Question:
I am relatively new to the EF and have the following entity model above which consists of an Asset and a Country. An Asset can belong in many countries and thus has a many-to-many relationship with country (has a join table in the database with two fields both as primary keys).
I want to be able to do the following:
Firstly when I retrieve an asset (or assets) from the model I want to get the respective countries that its associated with. I would then like to be able to bind the countries list to an IEnumerable. Retrieving the countries in this way provides me with an EntityCollection of country objects which has extension method for ToList(). Therefore not sure If I am going down the right avenue with this one. Here is my GetAll method:
'''
public IEnumerable<Asset> GetAll()
{
using (var context = CreateAssetContext())
{
var assetEntities = context.Assets.Include("Countries").ToList();
return AssetMapper.FromEntityObjects(assetEntities);
}
}
'''
Secondly I want to be able to select a list of countries where the AssetId == some value.
Finally I want to be able to update the list of countries for a given Asset.
Many thanks.
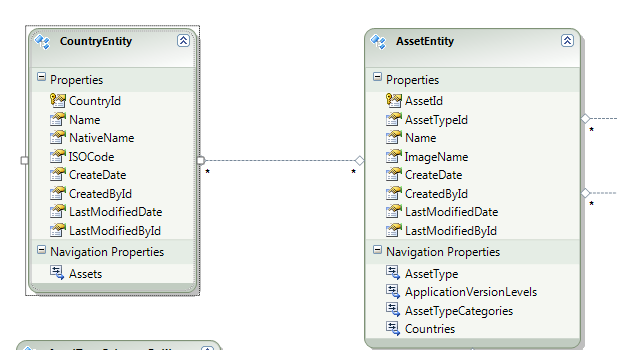
Answer: > Firstly when I retrieve an asset (or assets) from the model I want to
get the respective countries that its associated with. I would then
like to be able to bind the countries list to an IEnumerable.
Not sure if I understand that correctly, but 'EntityCollection<T>' implements 'IEnumerable<T>', so you don't have to do anything special, you just can use 'Asset.Countries' after you have loaded the assets including the countries.
> Secondly I want to be able to select a list of countries where the
AssetId == some value.
'''
using (var context = CreateAssetContext())
{
var countries = context.Countries
.Where(c => c.Assets.Any(a => a.AssetId == givenAssetId))
.ToList();
}
'''
Or:
'''
using (var context = CreateAssetContext())
{
var countries = context.Assets
.Where(a => a.AssetId == givenAssetId)
.Select(a => a.Countries)
.SingleOrDefault();
}
'''
The second option is OK (not sure if it's better than the first from SQL viewpoint) because 'AssetId' is the primary key, so there can be only one asset. For querying by other criteria - for example 'Asset.Name == "XYZ"' - where you could expect more than one asset I would prefer the first option. For the second you had to replace 'Select' by 'SelectMany' and 'SingleOrDefault' by 'ToList' and use 'Distinct' to filter out possible duplicated countries. The SQL would probably be more complex.
> Finally I want to be able to update the list of countries for a given
Asset.
This is more tricky because you need to deal with the cases: 1) Country has been added to asset, 2) Country has been deleted from asset, 3) Country already related to asset.
Say you have a list of country Ids ( 'IEnumerable<int> countryIds' ) and you want to relate those countries to the given asset:
'''
using (var context = CreateAssetContext())
{
var asset = context.Assets.Include("Countries")
.Where(a => a.AssetId == givenAssetId)
.SingleOrDefault();
if (asset != null)
{
foreach (var country in asset.Countries.ToList())
{
// Check if existing country is one of the countries in id list:
if (!countryIds.Contains(country.Id))
{
// Relationship to Country has been deleted
// Remove from asset's country collection
asset.Countries.Remove(country);
}
}
foreach (var id in countryIds)
{
// Check if country with id is already assigned to asset:
if (!asset.Countries.Any(c => c.CountryId == id))
{
// No:
// Then create "stub" object with id and attach to context
var country = new Country { CountryId = id };
context.Countries.Attach(country);
// Then add to the asset's country collection
asset.Countries.Add(country);
}
// Yes: Do nothing
}
context.SaveChanges();
}
}
'''
For the price of a second roundtrip to the database you can probably use this simpler code:
'''
using (var context = CreateAssetContext())
{
var asset = context.Assets.Include("Countries")
.Where(a => a.AssetId == givenAssetId)
.SingleOrDefault();
if (asset != null)
{
// second DB roundtrip
var countries = context.Countries
.Where(c => countryIds.Contains(c.CountryId))
.ToList();
asset.Countries = countries;
context.SaveChanges();
}
}
'''
EF's change detection should recognize which countries have been added or deleted from the asset's country list. I am not 100% sure though if the latter code will work correctly.